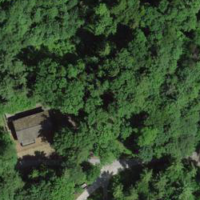
EUNIS habitat code: 44
Species observed at this site:
Fagus sylvatica